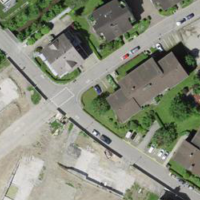
EUNIS habitat code: 54
Species observed at this site:
Fringilla coelebs